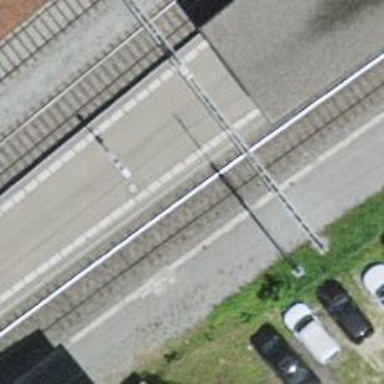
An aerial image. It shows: Railway switch.